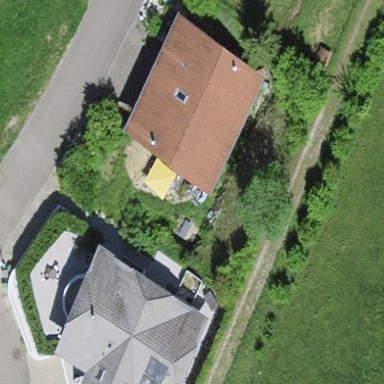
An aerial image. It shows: Simple house.